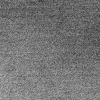
Atmospheric dust classification: dusty